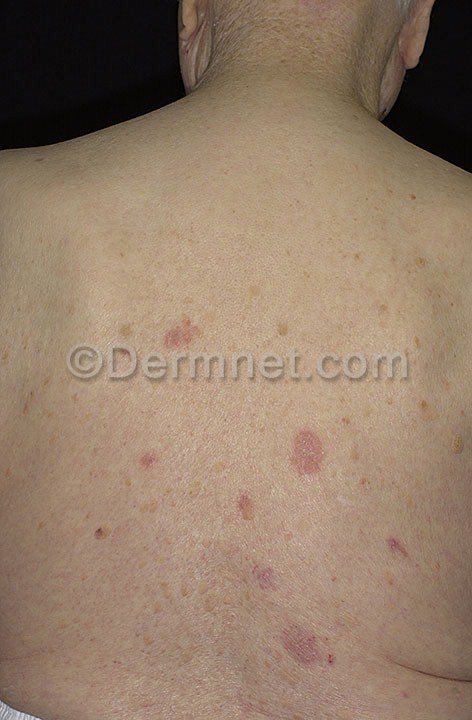
Disease: Seborrheic Keratoses and other Benign Tumors